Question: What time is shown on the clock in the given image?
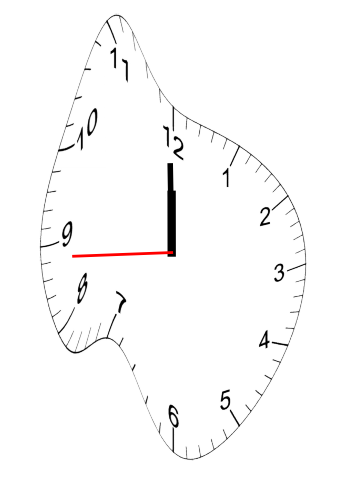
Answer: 11:59:44